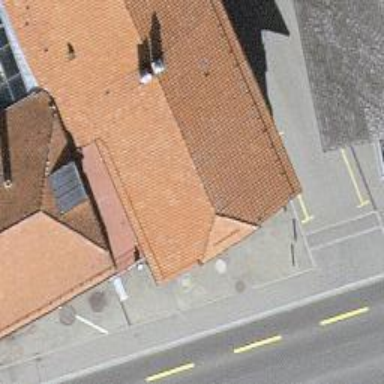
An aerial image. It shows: Kiosk shop.